Question: I am using <URL> which works great. However I am using below code to create new dynamic select2 drop down but they do not react/open when clicking on them.
'''
var relationshipcounter = 0;
$('#AddMoreRelationships').click(function () {
var $relationship = $('.relationship'); // div containing select2 dropdown
var $clone = $relationship.eq(0).clone();
$clone[0].id = 'id_' + ++relationshipcounter;
$relationship.eq(-1).after($clone);
$relationship.find('select').trigger('change'); // not working
});
'''

<URL>
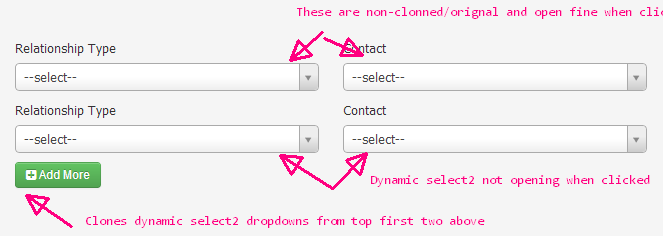
Answer: Ok so issue is resolved, fiddle:
<URL>
'''
// add another select2
var counter = 0;
$('#addmore').click(function(){
var $relationship = $('.relationship');
var $clone = $("#RelationshipType").clone();
$clone[0].id = 'id_' + ++counter;
$clone.show();
$relationship.eq(-1).after($clone);
$clone.select2({ "width" : "200px" });// convert normal select to select2
//$('body').select2().on('change', 'select', function(){
// alert(this.id);
//}).trigger('change');
return false;
});
'''